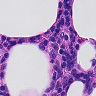
Metastatic tissue present: no